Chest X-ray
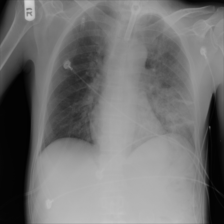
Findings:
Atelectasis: negative
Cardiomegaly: negative
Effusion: positive
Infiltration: positive
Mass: negative
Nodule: negative
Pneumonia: positive
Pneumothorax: negative
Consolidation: negative
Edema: positive
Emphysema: negative
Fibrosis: negative
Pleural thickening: negative
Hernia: negative